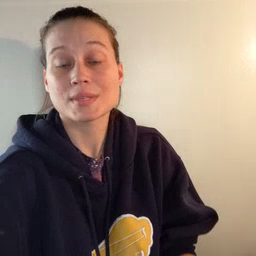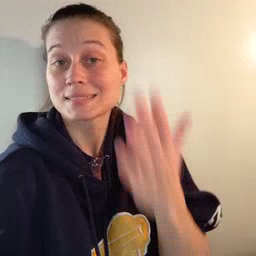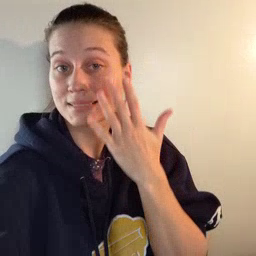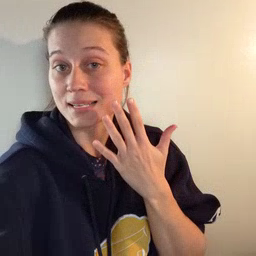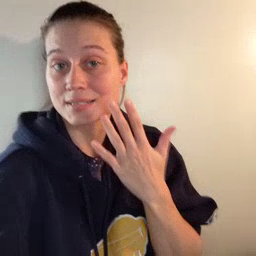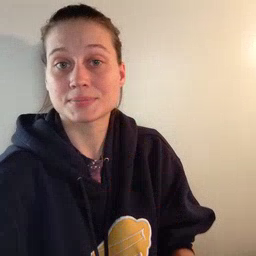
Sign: sad